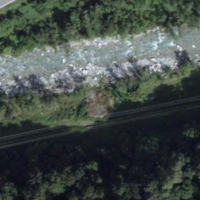
EUNIS habitat code: 44
Species observed at this site:
Sambucus racemosa